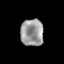
Tissue: prostate
Cell type: T cells
Senescence score: 0.7258
Nuclear area (px): 606
Mean DAPI intensity: 154.322